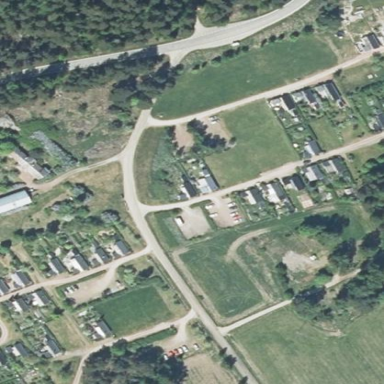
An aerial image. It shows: Allotments area.